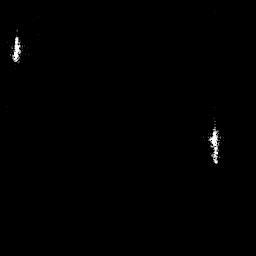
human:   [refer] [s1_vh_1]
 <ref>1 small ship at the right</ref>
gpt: <box>[[81, 50, 85, 62, 0]]</box>